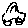
Label: car